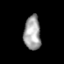
Tissue: prostate
Cell type: B cells
Senescence score: 0.2885
Nuclear area (px): 563
Mean DAPI intensity: 161.851